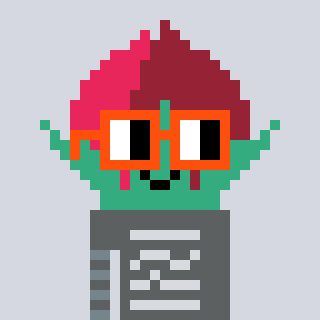
a pixel art character with square orange glasses, a rosebud-shaped head and a hotbrown-colored body on a cool background